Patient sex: M
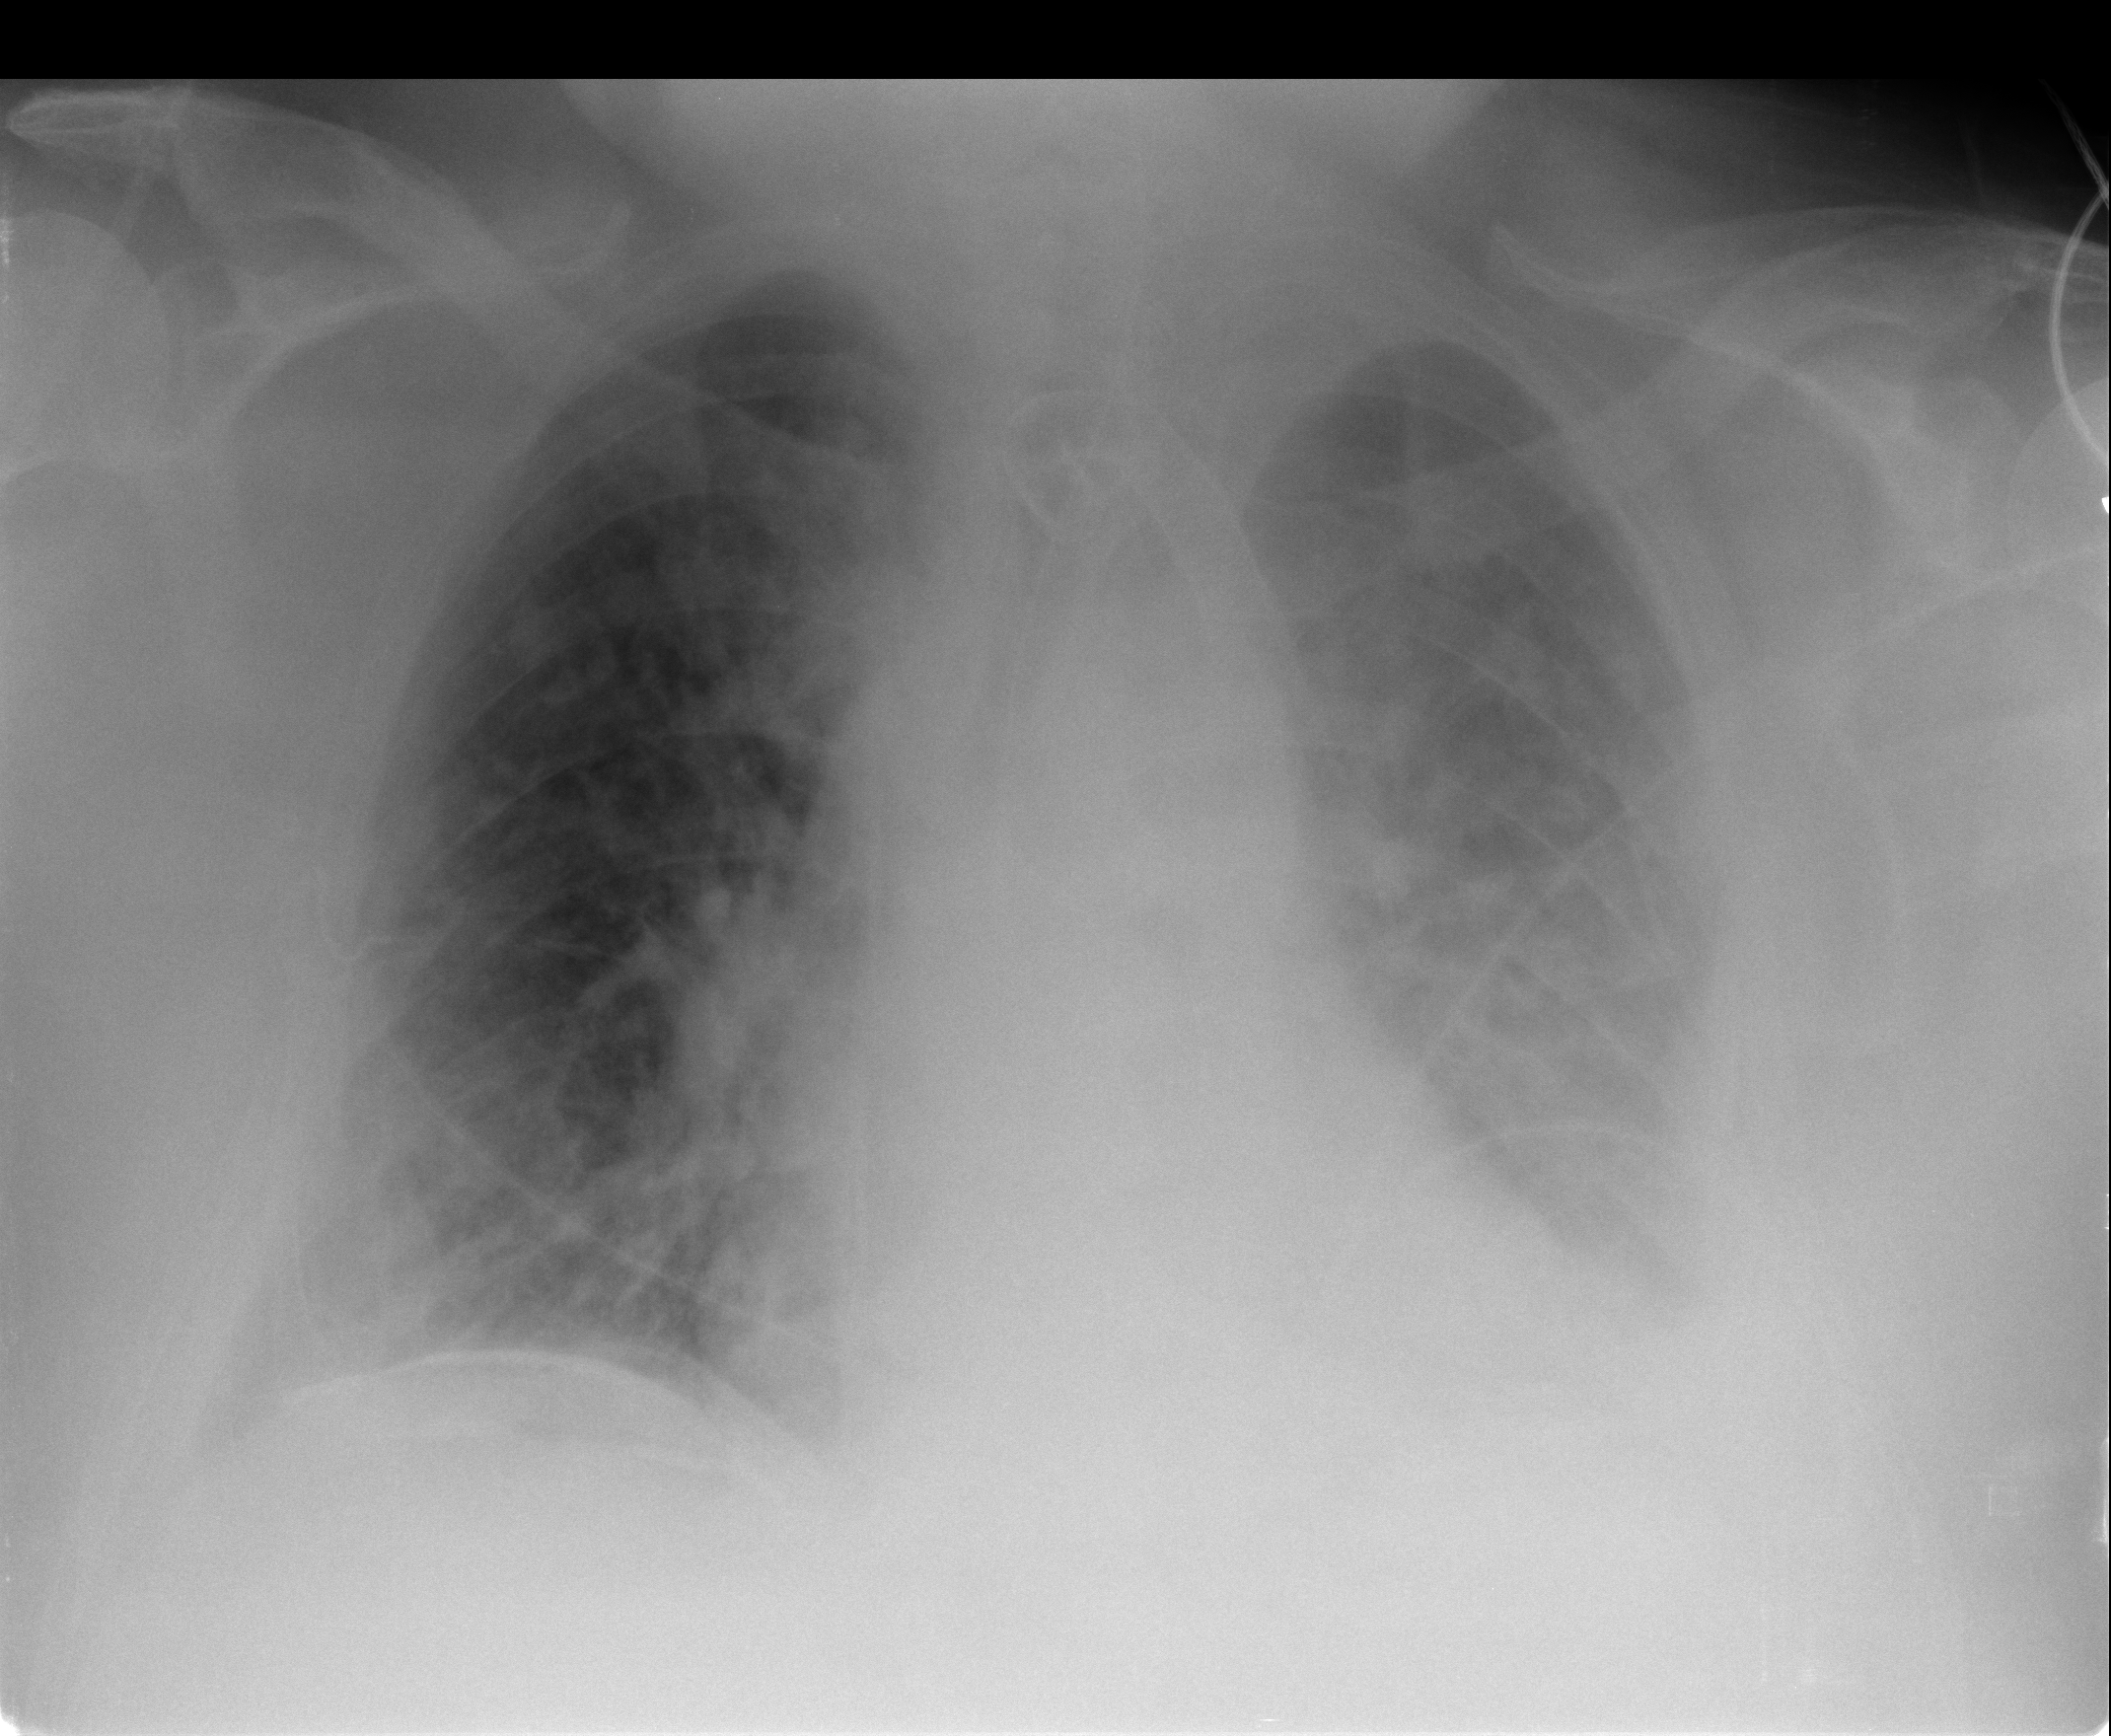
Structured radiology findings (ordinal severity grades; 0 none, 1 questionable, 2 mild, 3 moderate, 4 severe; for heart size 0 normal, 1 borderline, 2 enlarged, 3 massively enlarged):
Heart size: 2
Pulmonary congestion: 3
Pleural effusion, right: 2
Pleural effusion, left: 3
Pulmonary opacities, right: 2
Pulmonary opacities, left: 2
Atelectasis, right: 2
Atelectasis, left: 2